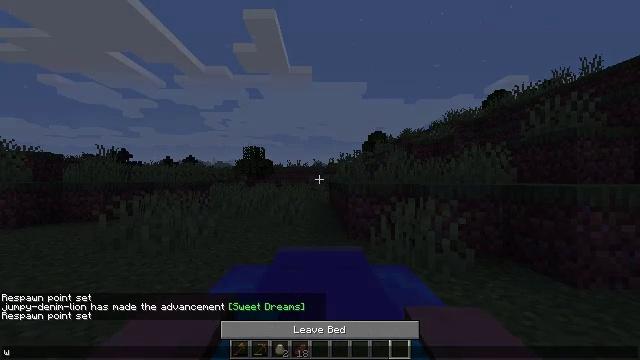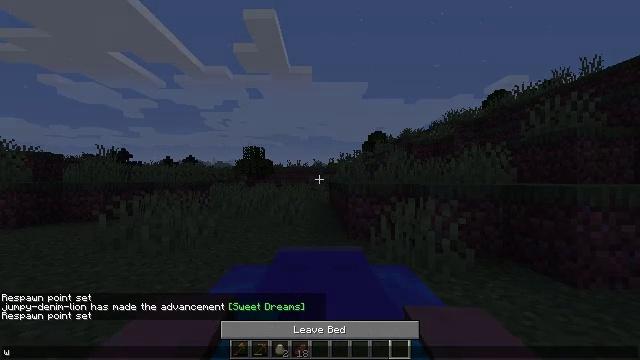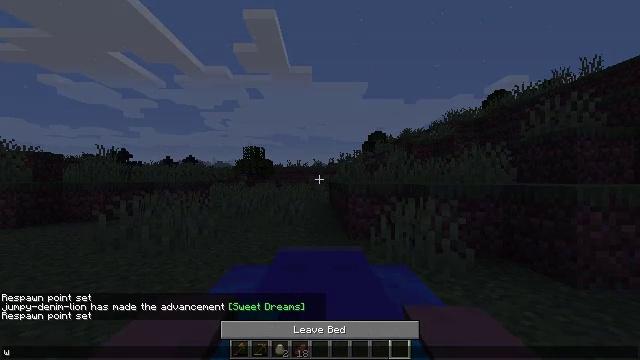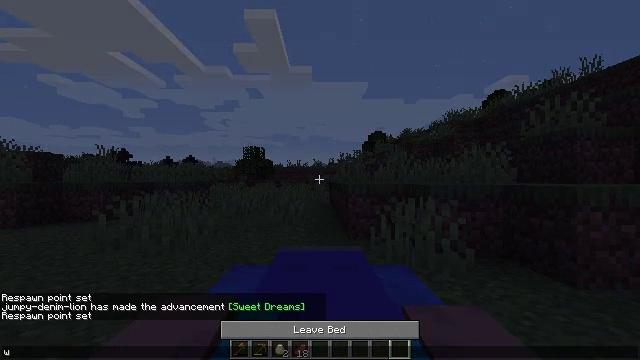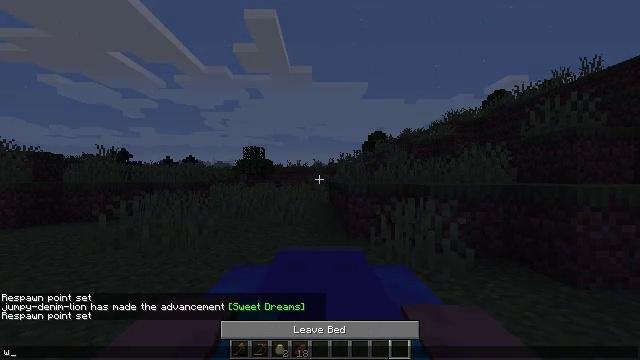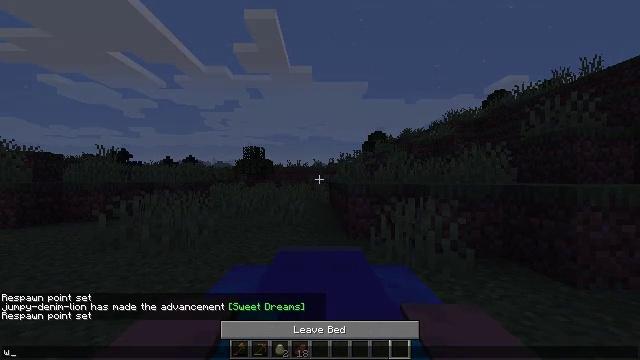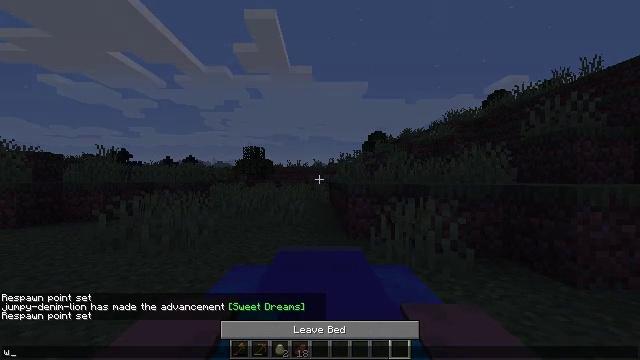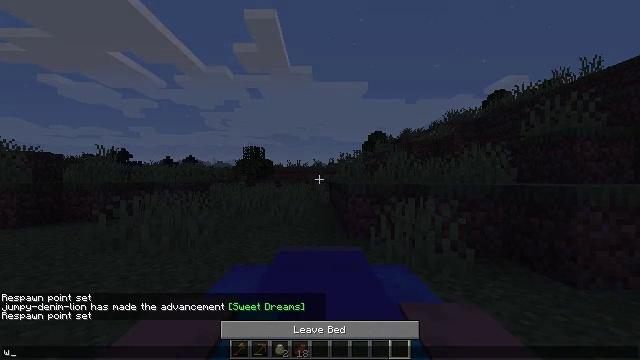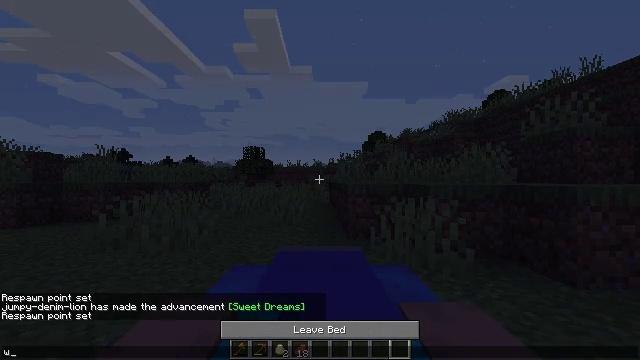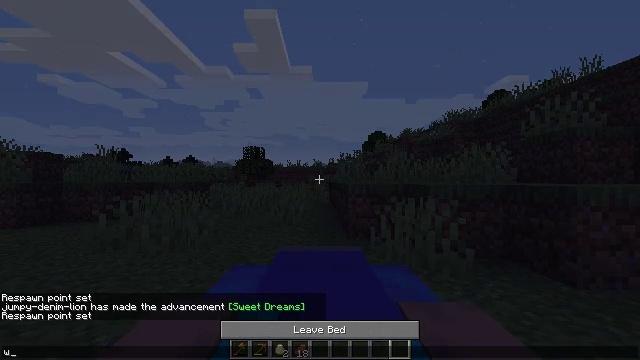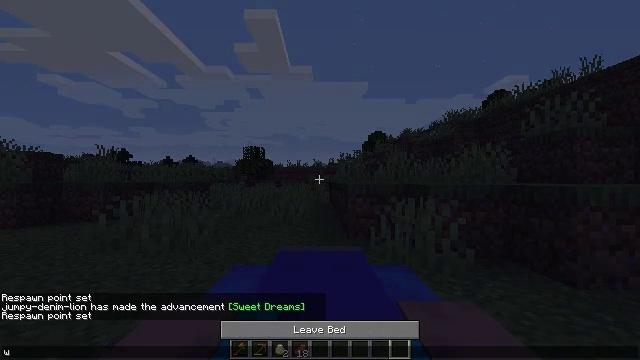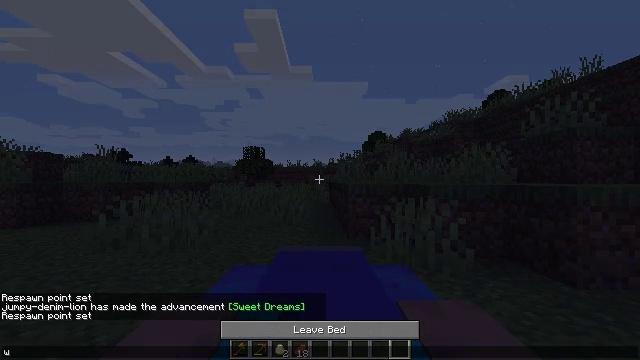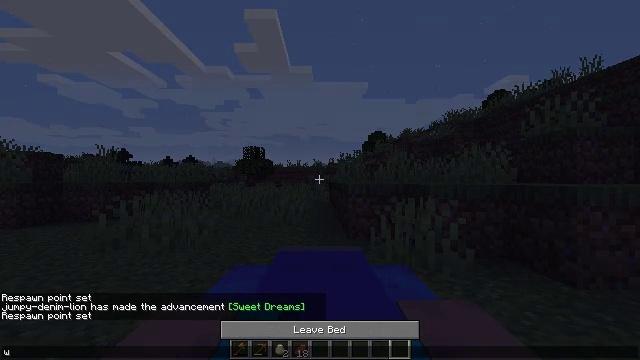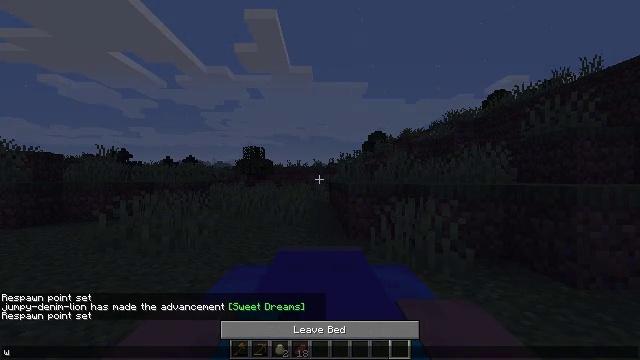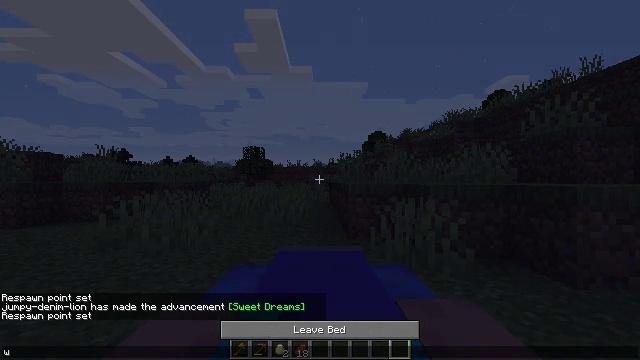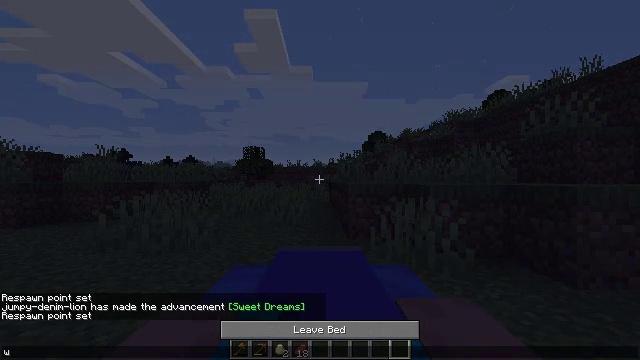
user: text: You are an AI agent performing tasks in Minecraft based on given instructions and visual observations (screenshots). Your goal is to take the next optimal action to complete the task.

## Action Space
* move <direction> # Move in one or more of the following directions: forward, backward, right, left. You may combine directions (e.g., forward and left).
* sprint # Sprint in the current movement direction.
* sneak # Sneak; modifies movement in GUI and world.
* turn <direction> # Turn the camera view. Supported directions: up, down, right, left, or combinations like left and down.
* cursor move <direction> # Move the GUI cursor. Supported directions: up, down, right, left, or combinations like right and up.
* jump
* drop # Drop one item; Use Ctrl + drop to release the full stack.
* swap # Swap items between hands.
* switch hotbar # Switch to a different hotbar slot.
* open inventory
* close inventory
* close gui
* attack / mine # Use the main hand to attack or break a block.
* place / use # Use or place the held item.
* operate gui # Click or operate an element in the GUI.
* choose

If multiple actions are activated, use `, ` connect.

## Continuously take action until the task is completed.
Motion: motion action
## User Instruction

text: Break the blue bed to move it.
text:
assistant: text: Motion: no_op
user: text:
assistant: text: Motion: no_op
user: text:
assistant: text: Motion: no_op
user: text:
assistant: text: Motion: no_op
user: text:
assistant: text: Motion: no_op
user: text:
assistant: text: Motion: no_op
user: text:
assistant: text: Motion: no_op
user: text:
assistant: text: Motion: no_op
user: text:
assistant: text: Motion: no_op
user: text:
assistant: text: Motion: no_op
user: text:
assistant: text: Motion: no_op
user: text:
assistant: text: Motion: no_op
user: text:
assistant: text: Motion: no_op
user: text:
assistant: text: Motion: no_op
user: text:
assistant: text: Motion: no_op
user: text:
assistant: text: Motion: no_op
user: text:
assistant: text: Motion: no_op
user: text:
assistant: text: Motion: no_op
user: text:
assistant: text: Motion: no_op
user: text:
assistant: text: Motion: no_op
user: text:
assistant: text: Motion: no_op
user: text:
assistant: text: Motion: no_op
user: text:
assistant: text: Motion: no_op
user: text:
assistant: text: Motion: no_op
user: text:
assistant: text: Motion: no_op
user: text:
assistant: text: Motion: no_op
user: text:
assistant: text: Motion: no_op
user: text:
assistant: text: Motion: no_op
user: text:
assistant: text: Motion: no_op
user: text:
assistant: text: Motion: no_op